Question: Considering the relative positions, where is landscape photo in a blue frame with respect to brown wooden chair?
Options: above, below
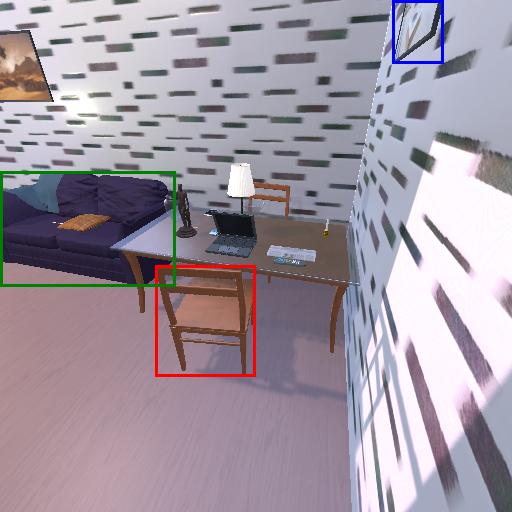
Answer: above